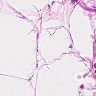
Metastatic tissue present: no